Question: I want to create a charts in QML/Qt (solutions for both "platforms" will suffice). Here is an example of what I want:
I draw charts like this:
'''
ChartView {
title: "Temperatura"
antialiasing: true
legend.visible: false
height: parent.height
anchors.right: parent.right
anchors.left: parent.left
SplineSeries {
color: "#5fafff"
XYPoint { x: 0; y: 0 }
XYPoint { x: 0.5; y: 1.1 }
XYPoint { x: 1.0; y: 2.9 }
XYPoint { x: 1.5; y: 2.1 }
XYPoint { x: 2.0; y: 4.9 }
XYPoint { x: 2.5; y: 3.4 }
XYPoint { x: 3.0; y: 4.1 }
}
}
'''
But how to add a gradient here?
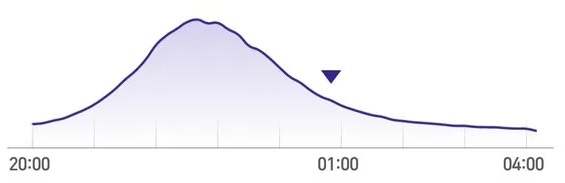
Answer: if you want just gradient in your series, not like area gradient you can use Glow and Linear Gradient together which you will anchor with your glow. Also you can use that link for create your visual gradient easly. <URL>
so here is the simple example of usage:
> '''
Glow {
id:glow
anchors.fill: yourchartid
radius: 18
samples: 168
color: "purple"
source: yourchartid
}
'''
'''
LinearGradient {
id:gradient
// 200 is length of gamut
start:Qt.point(200,0)
end:Qt.point(0,0)
gradient: Gradient {
GradientStop {
position: 1;
color: "#312c36";
}
GradientStop {
position: 0.5;
color: "#5f4a69";
}
GradientStop {
position: 0.2;
color: "#a600ff";
}
}
anchors.fill = glow
source = glow
}
'''